Question: I'm trying to use a model.fetch() from another domain, but I seem to have stumbled upon a wall. It seems that I can do a cross-domain request OR set custom headers (it doesn't matter WHICH one), not both. Unfortunately, I need both, since the API I'm trying to fetch from uses Basic Auth.
Here's things in a nutshell:
'''
var Model = Backbone.Model.extend({
url: function() {
return a_cross_domain_url;
},
initialize: function() {
this.fetch();
}
});
Backbone.sync = _.wrap(Backbone.sync, function(sync, method, model, options) {
if (!options.xhrFields) {
options.xhrFields = {withCredentials:true};
}
options.headers = options.headers || {};
// credentials is a string that looks like 'Basic d2Vwb3c6McriNzk3YZgvZTNkMTkzOGE4MTk3NjMwMDkzNmMwZGI='
options.headers['Authorization'] = credentials;
sync(method, model, options);
});
var m = new Model();
'''
I'm abstracting a lot of code, but I think this is the relevant info. What matters is that the end request looks like this:

As far as I understand, it's all I need for this to work. It's funny, because the $.ajax.beforeSend function does get fired, but there's no log of the actual GET ever firing at all (server receives nothing). It seems to be cancelled before it's even called. The error callback does fire, and prints:
'''
SyntaxError: JSON.parse: unexpected end of data
'''
The JSON.parse may be because I'm expecting JSON from the server when an error arrives to display them to the end user on my app, however, besides that message I'm not getting any clues as to what is happening or why the request is being cancelled.
As a last note, if I remove the header from the request (on the js above), the GET gets executed, but refused by the server since there's no auth.
Any idea of what's going on would be greatly appreciated.
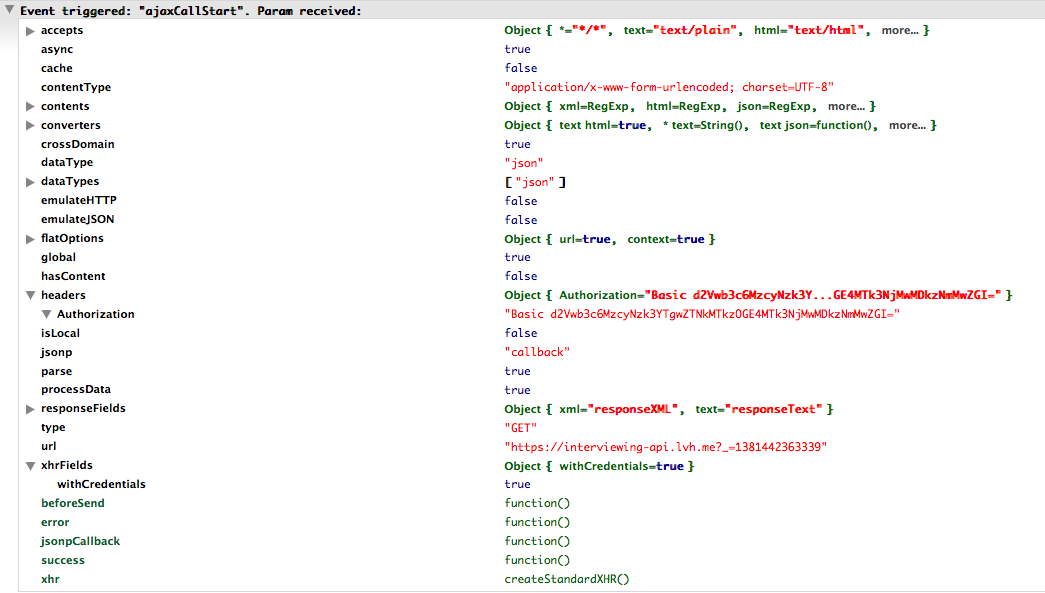
Answer: So, it's been a bumpy ride, but I've learnt a lot about CORS and whatnot lately, and thought I might as well answer this for future generations to realise. Hope this will help someone out there.
## First, a little background:
This is a simple form that gets sent to a server on another domain, hence the CORS bit. I am using Backbone to handle the client, Rails on the server and HAL to manage the data all around. The CORS is handled using Basic Auth. Upon receiving the data, the server responds with a 201 - Created, an empty body and a location response header where I should go next.
This brings a LOT of ah-ha's moments that I'm about to share with you.
## Basic Auth
@j03w was spot on when he mentioned that it may be not the front-end fault, but backend. It was, indeed, a lack of headers on the preflight request what was making my request fail. Turns out, if this preflight fails, no request is ever shown, even though one technically took place. This was quickly solved by means of <URL>.
That was not the end of it, though.
## Empty response? You're about to suffer!
I was now being able to interact with the server, but when the form was posted, the response was a "201 - Created" code, which is a success code, but the success callback was not called. In it's place, the error one took over. Why? Well, it turns out that my server was returning nothing in the body of the response. This was the one at fault.
At first, I thought thought it was Backbone's fault, since it is expecting the updated model as a response. Turns out, it's not Backbone's fault. It is still expecting the updated model from the server, but it's not what's triggering the error callback. This is actually jQuery's fault. <URL>.
But the server does not want to return the model! (I'm a front-end developer, but am asuming the backend guys have a really good reason for not doing this). How am I to fix this?
Well, turns out that changing the Status Code fixed this. Instead of a "201 - Created", a "204 - No Content" was used. jQuery handles this perfectly, and the success callback is now called.
## A matter of relocating
The last step on this painfully longer-than-needed journey was relocating the user to the url the server sent on the Location response header. "Easy as pie!" - said the naive developer. "I just need to access the headers using xhr.getResponseHeader('Location')!" - he exclaimed with excitement.
Except that didn't work. After some debugging (trying everything before a simple console.log(xhr.getAllResponseHeaders() ), I figured out that it wasn't returning the Location header. In fact, it was only returning 2 useless headers: Cache-Control and Content-Type! I don't need this! I turned my head to the Response on the POST request on my firebug console, and there it was. The location header was being sent, along with a LOT of response headers that xhr.getAllResponseHeaders() was not returning! Why, in the name of the triforce is this not working?
Well, turns out it needs some more configuration as well. More server-configuration options turned out that we needed to explicitly tell which headers the client could read using "Access-Control-Expose-Headers". Listing "Location" there fixed this problem.
'''
resource '*', {
headers: :any,
expose: ['Location'],
methods: [:get, :post, :options]
}
'''
---
So there you have it. It's been a long and bumpy ride, but I hope this will help someone out there figure things quickier when dealing with all these technologies.